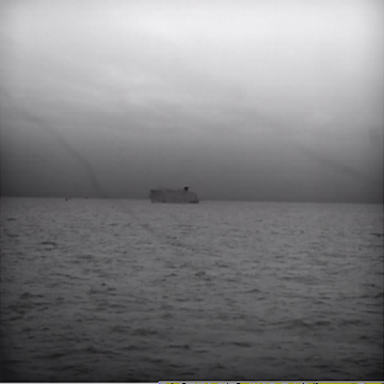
There is a container_ship in the infrared image.